Field crop: tomato
Growth stage: 1
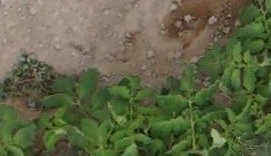
Species: tomato